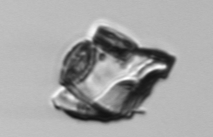
Label: Delphineis